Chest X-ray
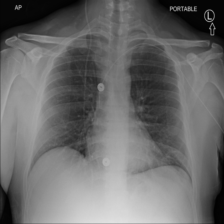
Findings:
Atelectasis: negative
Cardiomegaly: negative
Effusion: negative
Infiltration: negative
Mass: negative
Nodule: negative
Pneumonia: negative
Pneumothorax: negative
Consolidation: negative
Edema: negative
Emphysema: negative
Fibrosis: negative
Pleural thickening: negative
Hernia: negative